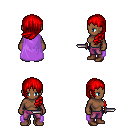
a pixel art fantasy rpg character, female body template, human, dark skin, lavender cape, magenta pants, red left-swept hairstyle, brown shoes, dagger, four views (front, back, left, right), 2x2 character sprite sheet, small pixel art, hard edges, no anti-aliasing